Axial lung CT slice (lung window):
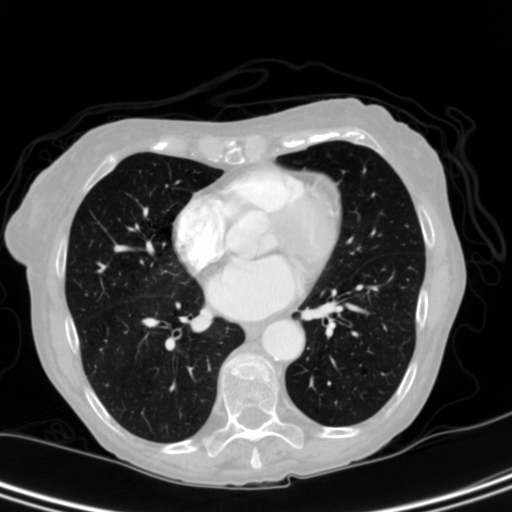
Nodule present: no